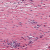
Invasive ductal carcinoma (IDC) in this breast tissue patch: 0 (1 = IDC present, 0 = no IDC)